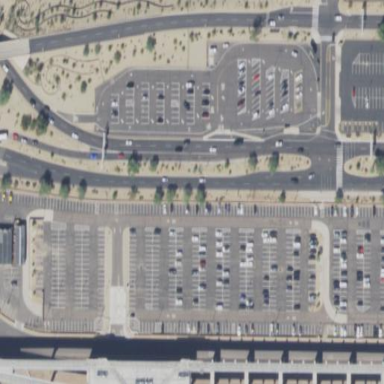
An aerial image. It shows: Parking area with asphalt surface.